This wavelet scalogram was computed from a rotor test-rig vibration snapshot. Diagnose the rotating machine from this image, choosing from: normal, misalignment, unbalance, looseness.
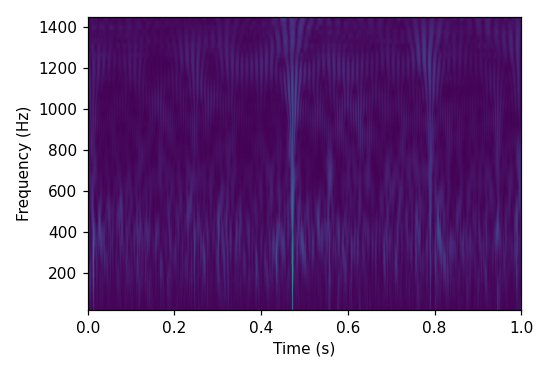
Answer: normal